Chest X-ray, AP view. Patient: 49 years old, sex M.
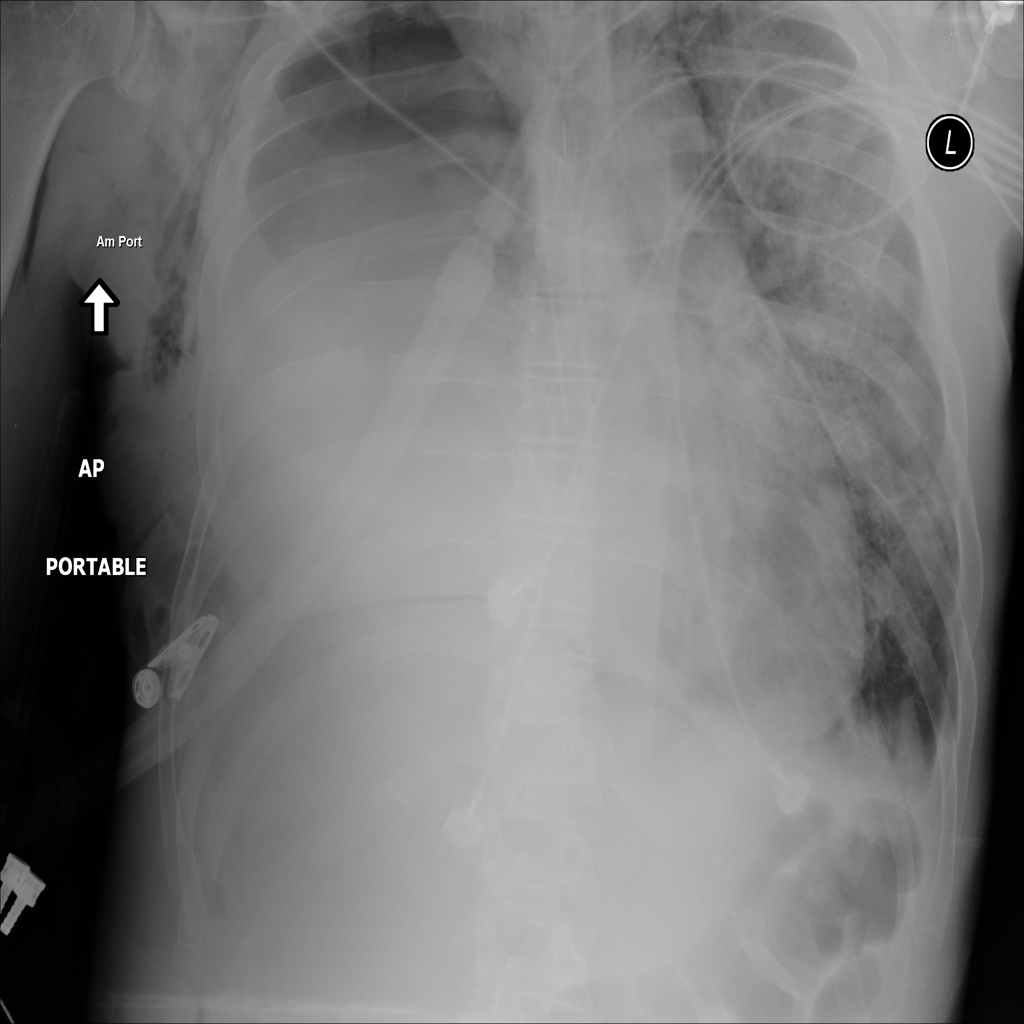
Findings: Edema, Effusion, Emphysema